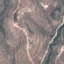
Land use / land cover: HerbaceousVegetation